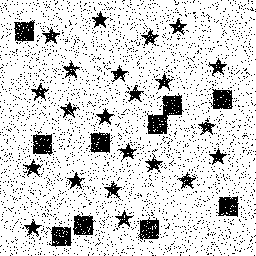
Squares: 10
Triangles: 0
Stars: 22
Total shapes: 32